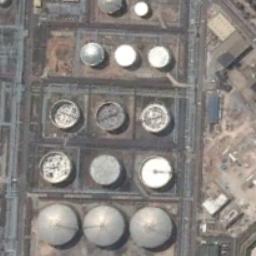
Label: storage_tank